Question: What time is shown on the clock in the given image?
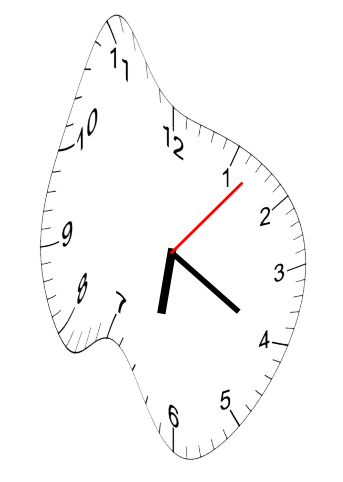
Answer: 06:20:07